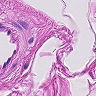
Metastatic tissue present: no